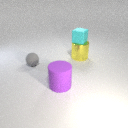
large purple rubber cylinder to the right of small gray rubber sphere